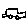
Label: car